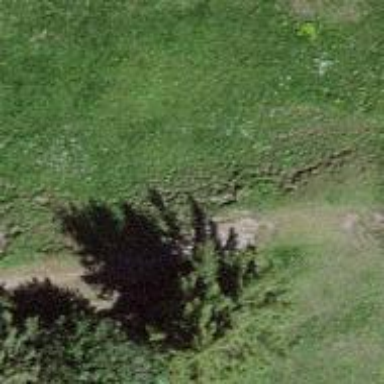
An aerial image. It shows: Path covered in grass.